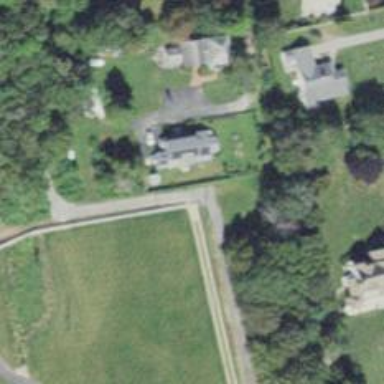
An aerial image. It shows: Residential driveway.